Interaction volume radius: 10 \u00c5
Interaction volume height: 10 \u00c5
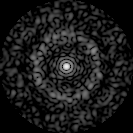
Disorder parameter: 0.8279